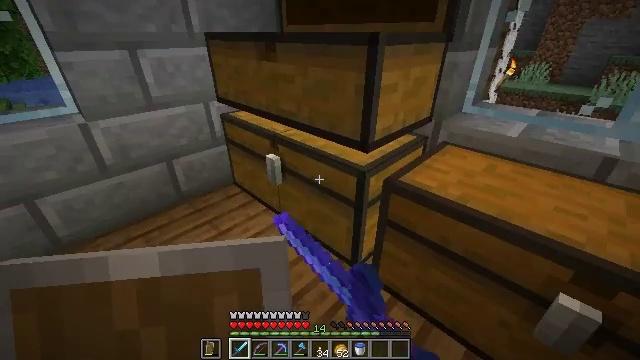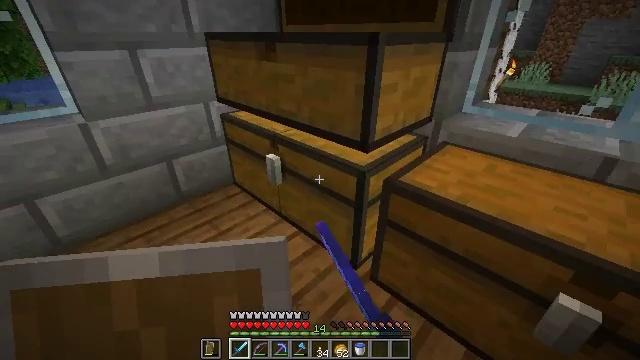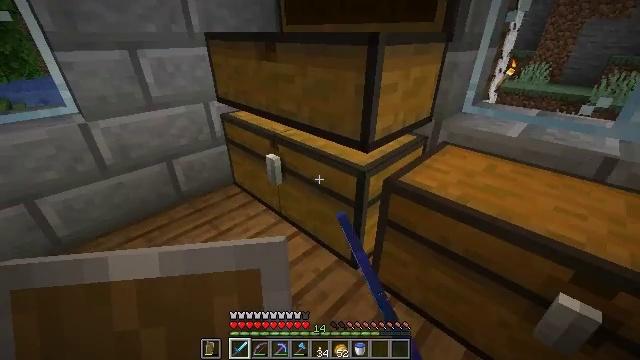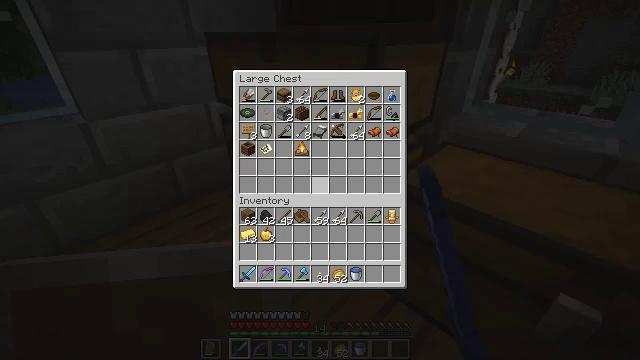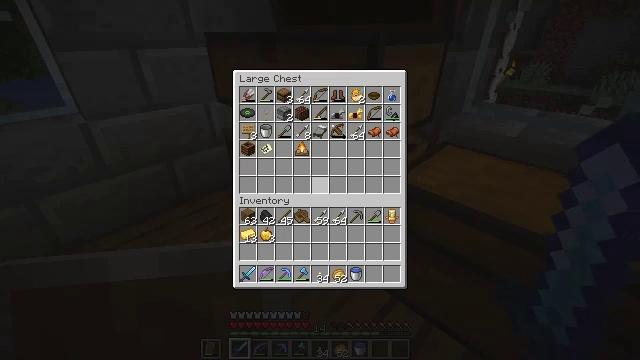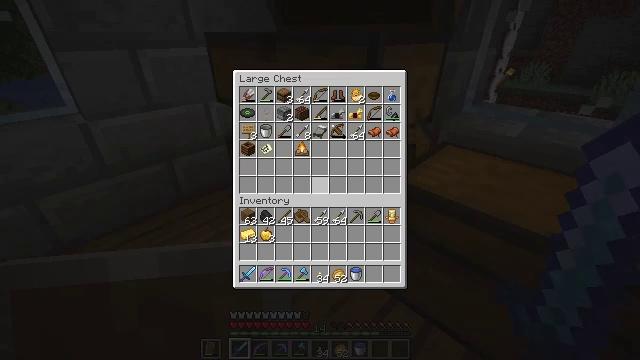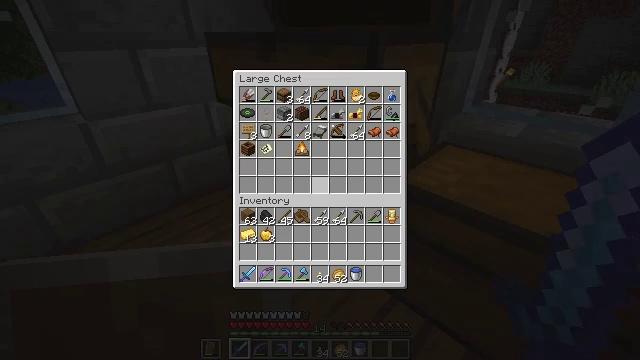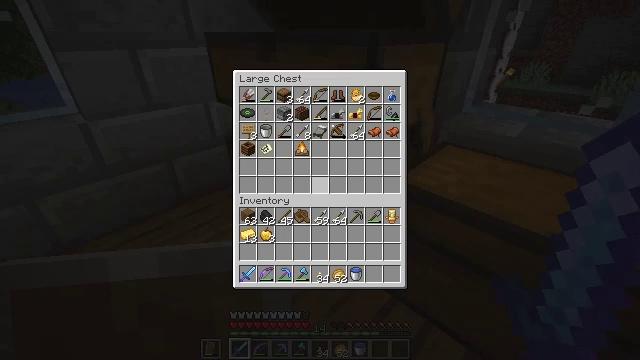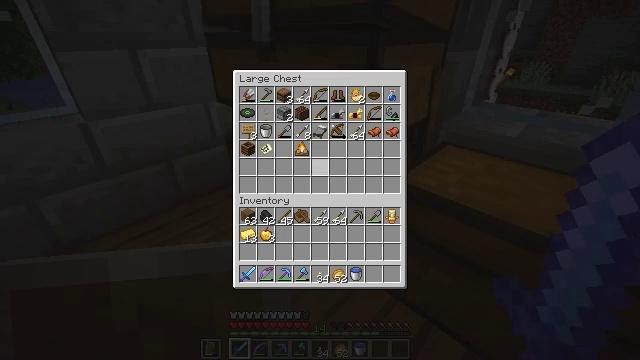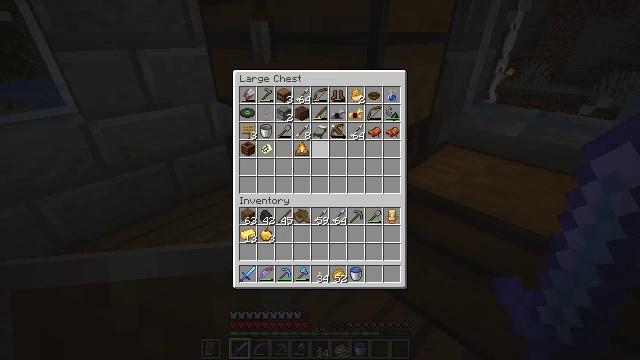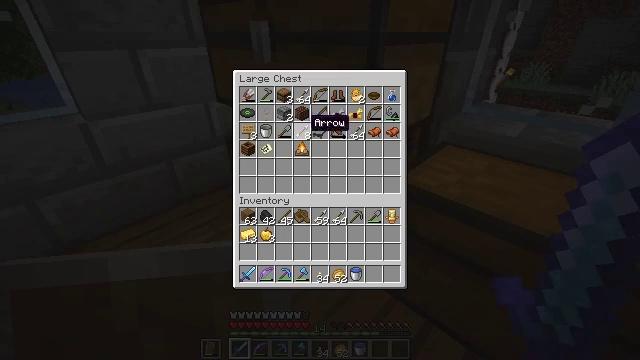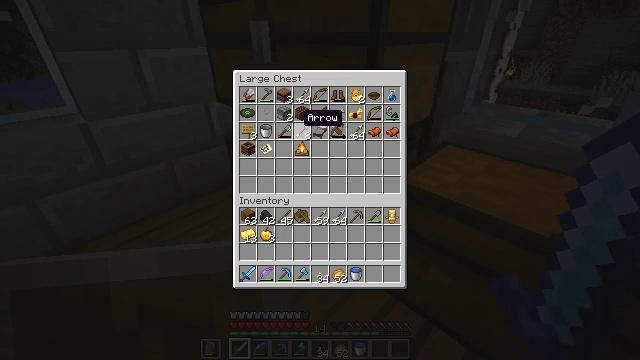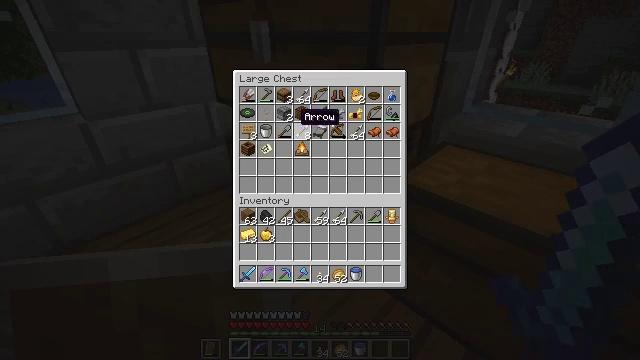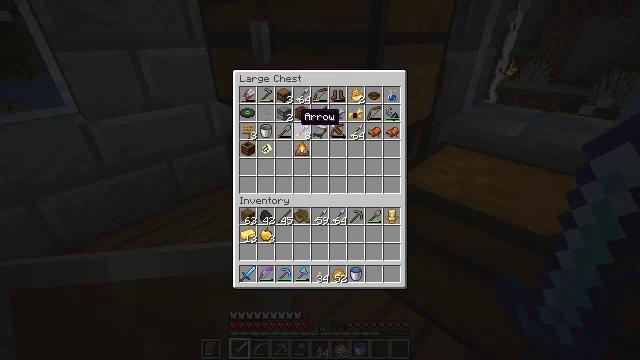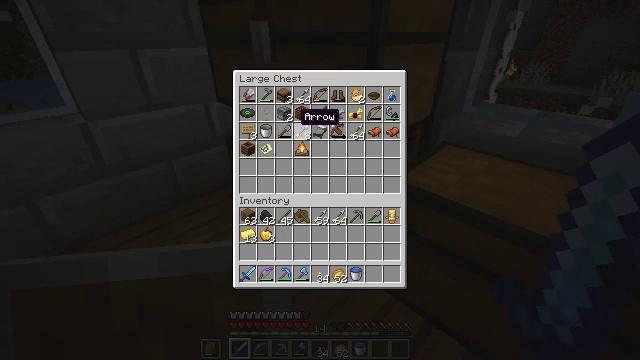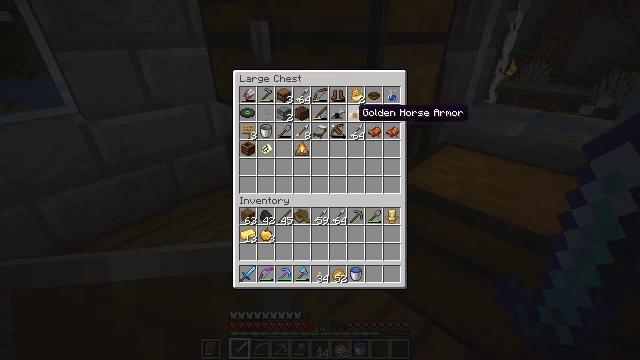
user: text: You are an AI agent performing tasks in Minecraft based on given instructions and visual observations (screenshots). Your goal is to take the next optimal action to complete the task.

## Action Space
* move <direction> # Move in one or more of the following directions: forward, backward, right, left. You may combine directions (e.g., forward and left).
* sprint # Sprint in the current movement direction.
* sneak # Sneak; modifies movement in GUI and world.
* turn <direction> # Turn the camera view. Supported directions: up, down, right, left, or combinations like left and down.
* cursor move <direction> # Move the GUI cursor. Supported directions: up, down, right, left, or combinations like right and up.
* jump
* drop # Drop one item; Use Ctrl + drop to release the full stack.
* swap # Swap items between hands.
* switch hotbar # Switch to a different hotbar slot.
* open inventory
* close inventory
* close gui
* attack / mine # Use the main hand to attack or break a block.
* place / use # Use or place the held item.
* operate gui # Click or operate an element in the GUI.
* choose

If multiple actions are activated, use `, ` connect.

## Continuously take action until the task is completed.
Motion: motion action
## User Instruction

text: To get a cauldron, use the crafting table.
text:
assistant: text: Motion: no_op
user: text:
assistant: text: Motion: no_op
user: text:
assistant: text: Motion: no_op
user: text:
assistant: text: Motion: no_op
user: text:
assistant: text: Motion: no_op
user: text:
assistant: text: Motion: no_op
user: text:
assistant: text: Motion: no_op
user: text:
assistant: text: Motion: cursor move up
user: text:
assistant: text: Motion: cursor move up
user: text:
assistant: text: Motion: cursor move left and up
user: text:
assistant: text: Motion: cursor move left
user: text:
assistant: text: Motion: no_op
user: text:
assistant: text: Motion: no_op
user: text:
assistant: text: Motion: no_op
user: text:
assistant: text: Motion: cursor move right
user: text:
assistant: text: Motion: cursor move right
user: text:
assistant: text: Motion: no_op
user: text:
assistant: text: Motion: no_op
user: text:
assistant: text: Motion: no_op
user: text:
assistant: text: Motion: cursor move left and down
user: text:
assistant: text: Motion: cursor move left
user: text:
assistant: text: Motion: cursor move left
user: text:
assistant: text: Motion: cursor move left and up
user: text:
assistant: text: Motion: cursor move left
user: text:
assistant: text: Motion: no_op
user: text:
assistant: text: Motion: no_op
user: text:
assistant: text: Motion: cursor move right
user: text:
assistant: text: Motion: cursor move right and down
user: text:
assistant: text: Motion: no_op
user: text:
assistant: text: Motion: no_op